Field crop: maize
Growth stage: 2
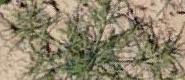
Species: salsola